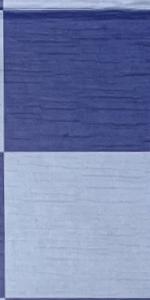
Label: Empty